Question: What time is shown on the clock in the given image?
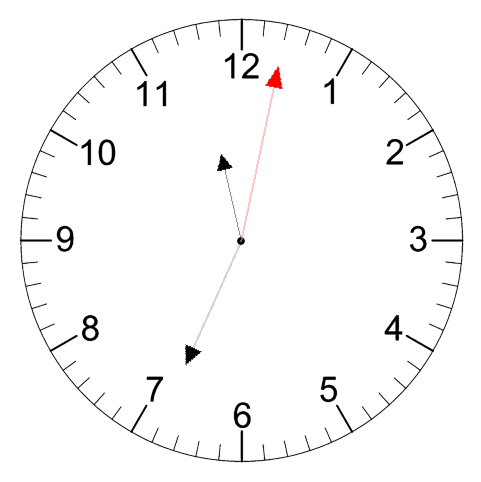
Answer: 11:34:02